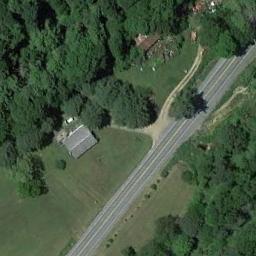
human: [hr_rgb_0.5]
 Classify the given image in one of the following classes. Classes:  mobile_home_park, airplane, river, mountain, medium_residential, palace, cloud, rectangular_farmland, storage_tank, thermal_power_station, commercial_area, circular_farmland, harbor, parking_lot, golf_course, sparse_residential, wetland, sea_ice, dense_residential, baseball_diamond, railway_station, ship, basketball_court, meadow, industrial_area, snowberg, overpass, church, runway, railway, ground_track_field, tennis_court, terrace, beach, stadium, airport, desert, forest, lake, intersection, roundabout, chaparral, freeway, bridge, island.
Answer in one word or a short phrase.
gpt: freeway